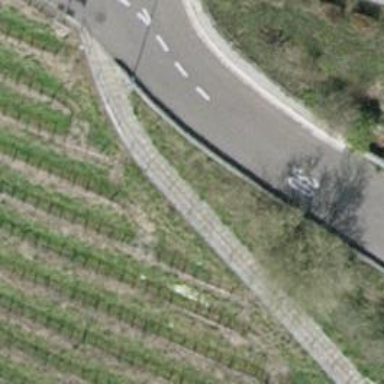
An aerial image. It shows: Set of steps on the road.